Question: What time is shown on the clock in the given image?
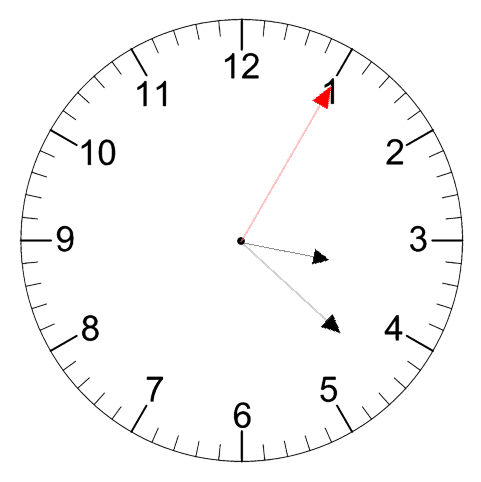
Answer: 03:22:05